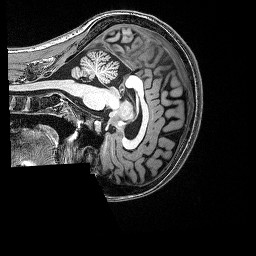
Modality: T1w
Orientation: sagittal
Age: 23
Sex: female
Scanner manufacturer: siemens
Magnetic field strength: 3 T
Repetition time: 2.53 s
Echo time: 0.0035 s